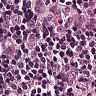
Metastatic tissue present: yes